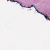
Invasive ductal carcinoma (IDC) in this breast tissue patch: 0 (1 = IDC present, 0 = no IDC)